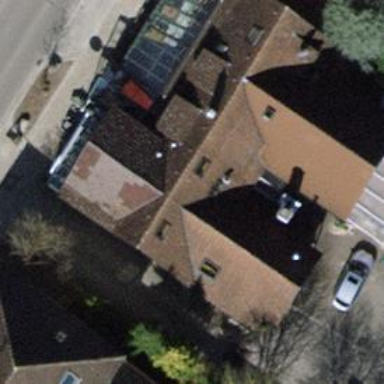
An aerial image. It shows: Cafe.